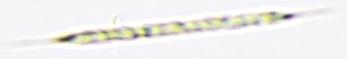
Label: Rhizosolenia